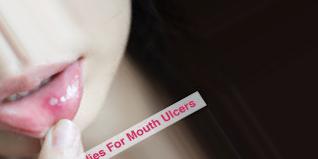
Condition: Mouth Ulcer